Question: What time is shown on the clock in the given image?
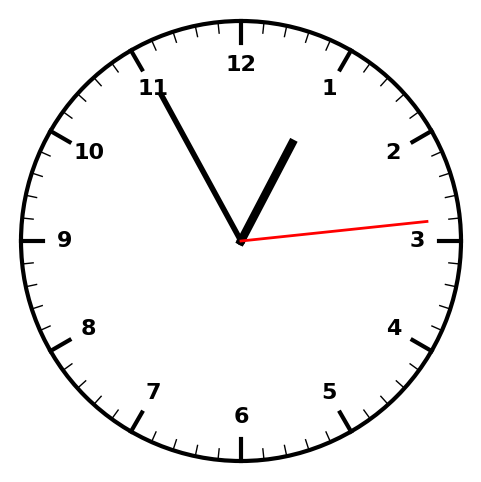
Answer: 12:55:14